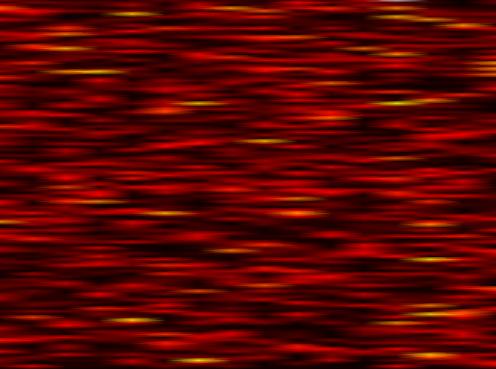
Label: OFDM